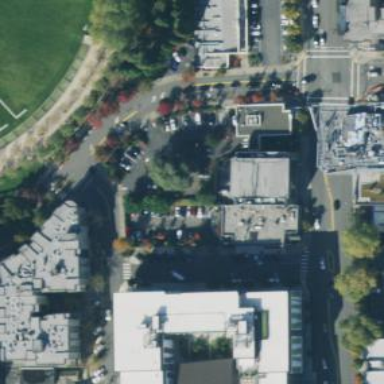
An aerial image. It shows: Retail area.